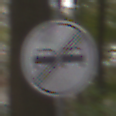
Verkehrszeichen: EndeUeberholverbot
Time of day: Midday
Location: Outdoor (Nature)
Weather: Overcast
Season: NotSpecified
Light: Natural